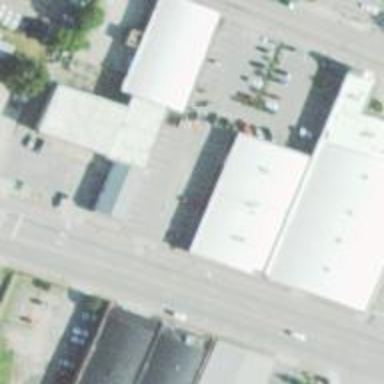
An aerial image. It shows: Sports centre located within warehouse.